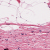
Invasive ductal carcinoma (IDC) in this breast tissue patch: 0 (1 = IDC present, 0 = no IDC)